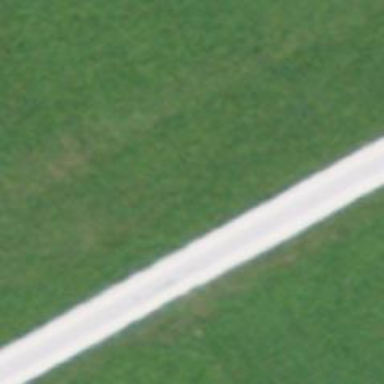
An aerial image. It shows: Track with fine gravel surface. The track has grade2 tracktype.